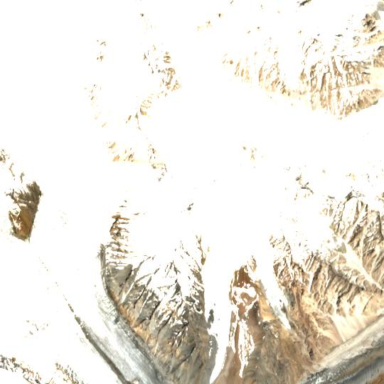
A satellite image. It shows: Stunning view of glacier.